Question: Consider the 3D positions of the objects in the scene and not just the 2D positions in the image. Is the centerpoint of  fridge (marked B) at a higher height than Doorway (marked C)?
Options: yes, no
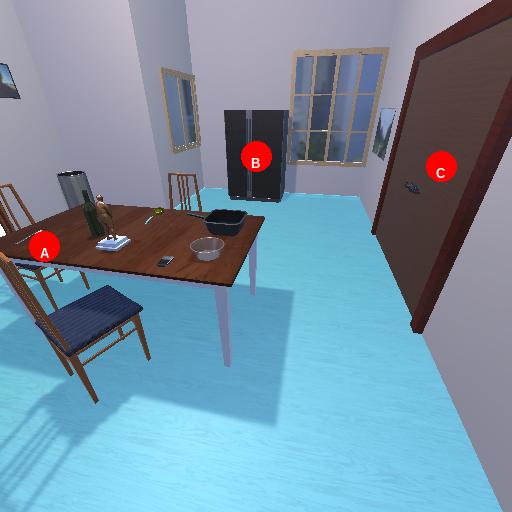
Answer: yes